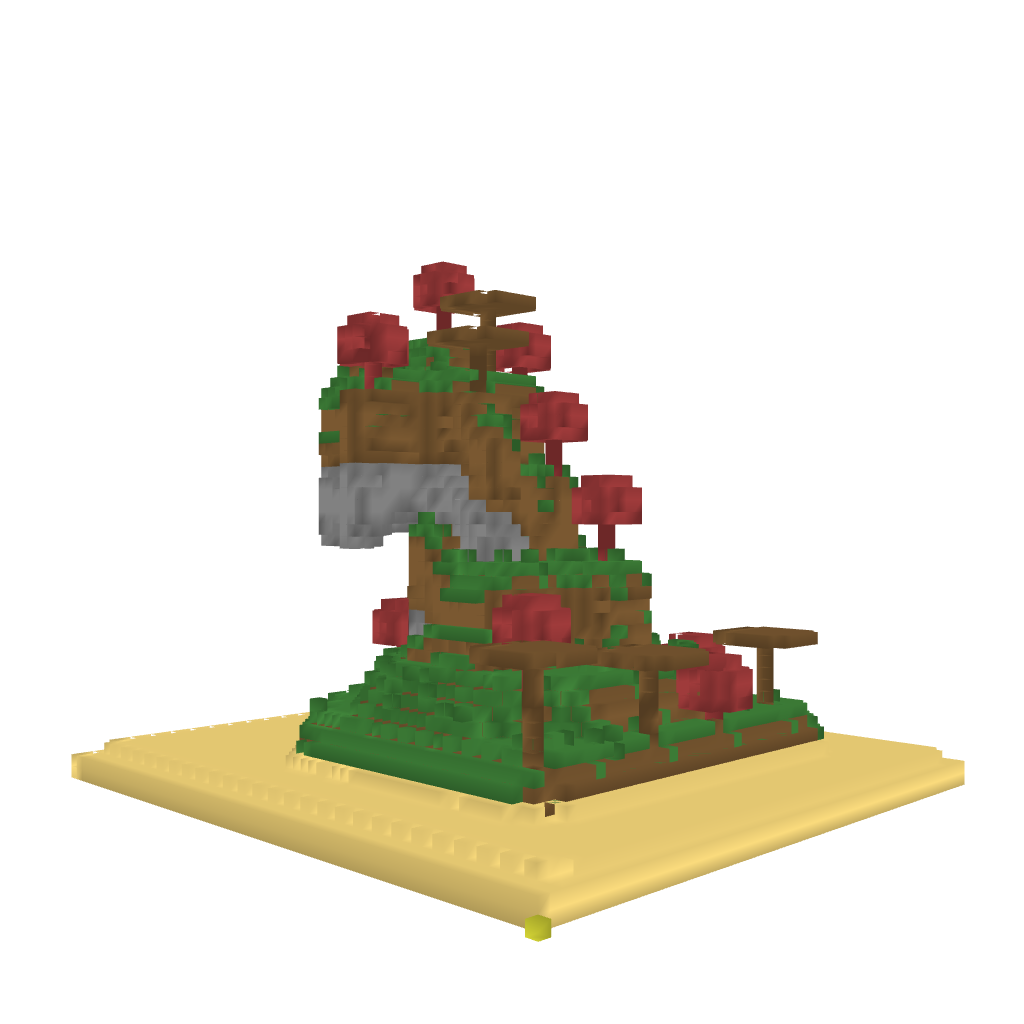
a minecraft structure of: Mushroom island good quality